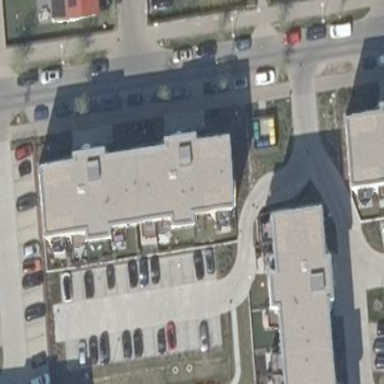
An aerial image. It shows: Building with apartments and flat roof.